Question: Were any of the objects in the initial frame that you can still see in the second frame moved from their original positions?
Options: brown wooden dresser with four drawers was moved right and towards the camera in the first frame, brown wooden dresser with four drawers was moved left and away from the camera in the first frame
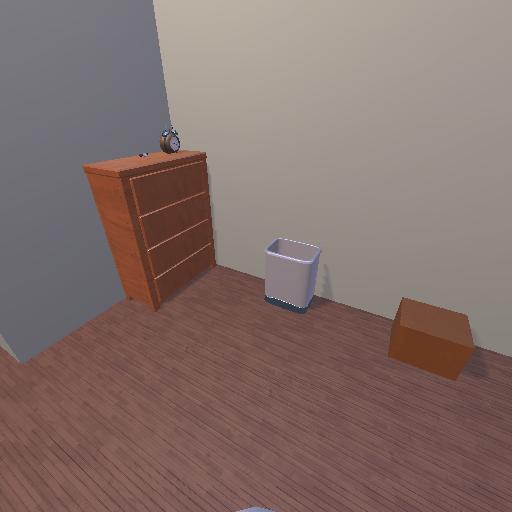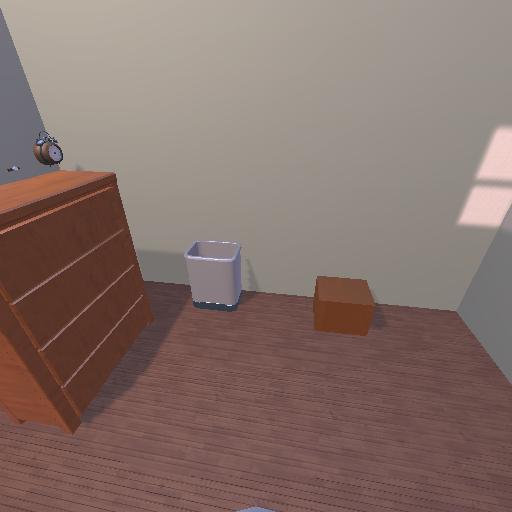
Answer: brown wooden dresser with four drawers was moved right and towards the camera in the first frame